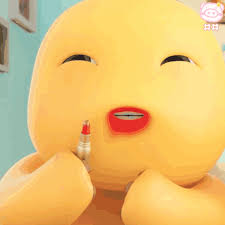
Label: nailong